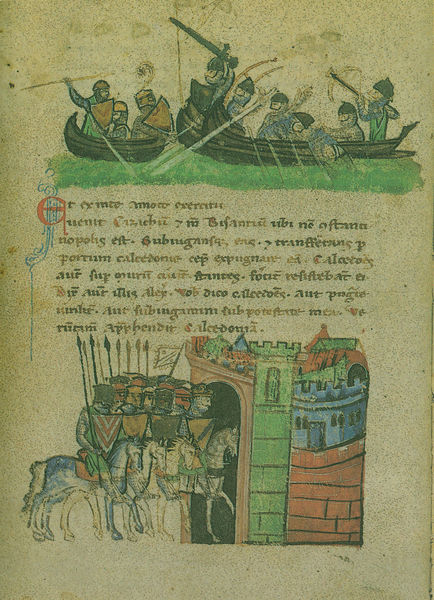
Titel: Alexanderroman
Institution: Leipzig, Stadtbibliothek
Schlagwörter: blau, kampf, kämpfer, meer, grün, stadt, männer, rot, muster, häuser, blatt, boot, boote, pferd, pferde, reiter, turm, schiff, schiffe, schrift, bogen, fahne, krieg, schlacht, soldaten, ruderboot, rudern, zinnen, schild, buch, burg, druck, seite, illustration, schwert, schwerter, text, initiale, ritter, rüstung, buchdruck, buchseite, pergament, mauern, mittelalter, eroberung, krieger, lanzen, armbrust, speer, speere, jerusalem, handschrift, latein, schilde, botte, seeschlacht, ottonisch, buchmalerei, mittealter, einzug, verso, manuskript, gutenberg, invasion, nuch, recto, 990